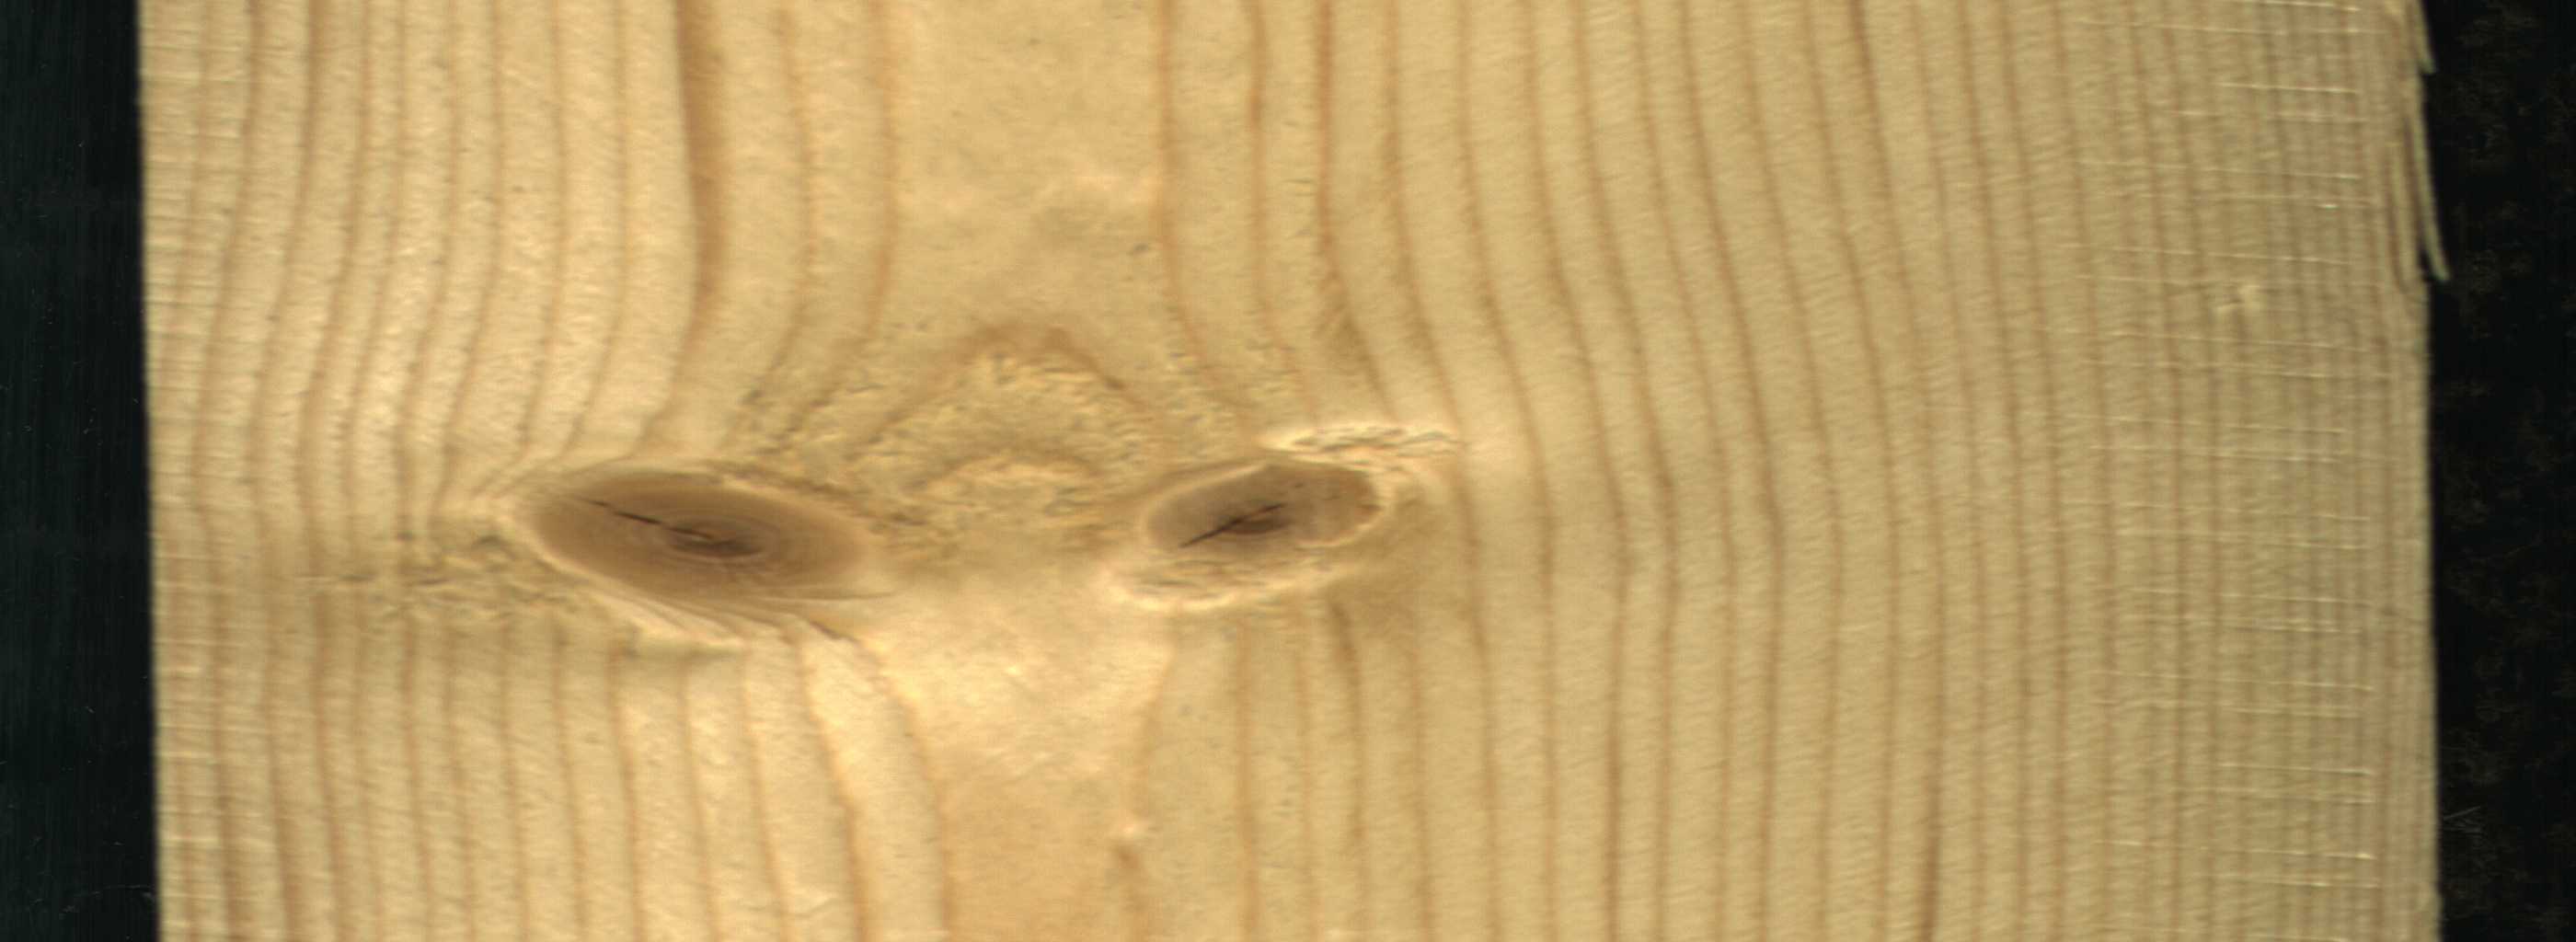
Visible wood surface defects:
knot_with_crack
knot_with_crack